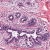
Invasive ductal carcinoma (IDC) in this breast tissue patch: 0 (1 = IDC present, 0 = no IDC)